Question: I'm currently reconstructing a temperature profile for a project which displays the altitude on the y-axis and temperature fluctuation on the x-axis similar to as shown:

In the middle of the plot there is a thick line which represents an interpolated/simulated temperature profile. On the right and left sides of the interpolated profile are error bounds, basically actual data with a +/- error value on it. I'd like to shade between these error bounds showing that the interpolated temperature profile lies within these bounds.
The problem however, is that they never touch so essentially they have different x-values. They are also running vertically, so both 'plt.fill_between' and 'axvspan' (which only makes a rectangle) don't work. I've tried reversing the order of some of the arguments thinking because I'm plotting vertically it would work like:
'''
plt1.plot(data, altitude, 'b') #Make the first plot show the temperature profile
plt1.plot(maxSigma, rawalt, 'r', linewidth = 0.3)
plt1.plot(minSigma, rawalt, 'g', linewidth = 0.3)
plt1.fill_between(rawalt, minSigma, maxSigma)
'''
but in hindsight that might have been a dumb shot in the dark on my part. I'm stumped.
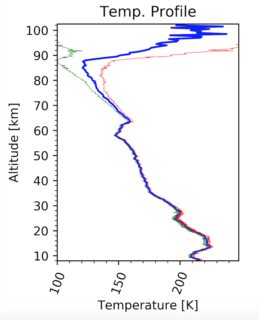
Answer: To expand the <URL>,
'''
import matplotlib.pyplot as plt
import numpy as np
np.random.seed(0)
fig = plt.figure(figsize=(6,8))
n = 200
x = [0.0]
xa = []
xe = []
# Generate some data with a random, accumulating jitter
for i in range(n-1):
x.append((np.random.random()-0.5)+x[i-1])
ma = 10
# Add some variable error on each side of the generated data
# and use a running average to smooth the generated data
for i in range(n-ma):
xa.append(sum(x[i:i+ma])/float(ma))
xe.append([xa[i]-2+(np.random.random()-0.5)*0.25,xa[i]+2+(np.random.random()-0.5)*0.25])
y = np.linspace(10,0,n-ma)
xe = np.array(xe)
plt.plot(xa, y, lw=0.75)
plt.fill_betweenx(y, xe[:,0], xe[:,1], alpha=0.4)
plt.show()
'''
<URL>